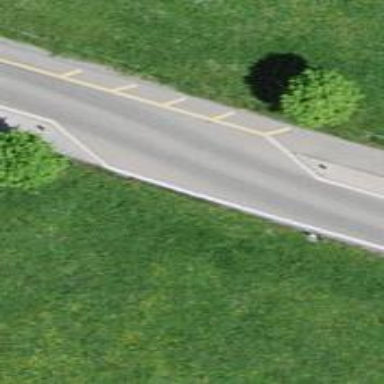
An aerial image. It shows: Chicane for traffic calming.